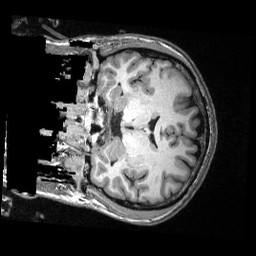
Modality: T1w
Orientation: coronal
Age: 39
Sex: male
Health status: healthy
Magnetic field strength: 3 T
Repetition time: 2.53 s
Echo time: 0.00331 s